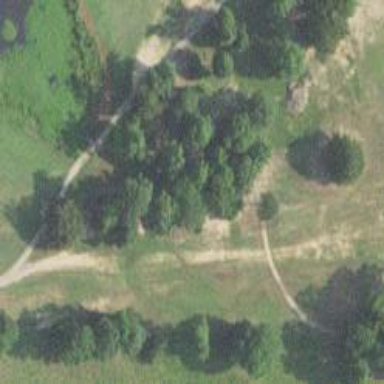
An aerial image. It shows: Service road used as golf cart path.